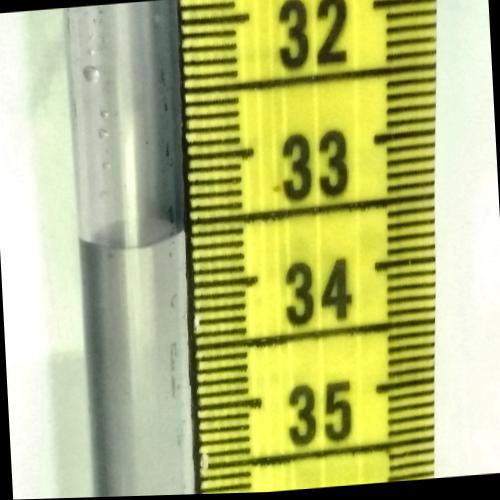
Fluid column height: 33.6 cm